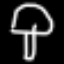
Label: mushroom